Question: I'm using Ubuntu 18.04 in VirtualBox, after installing guest additions I have a choise between virtualbox-guest-dkms and virtualbox-guest-dkms-hwe.
What is the difference between them?

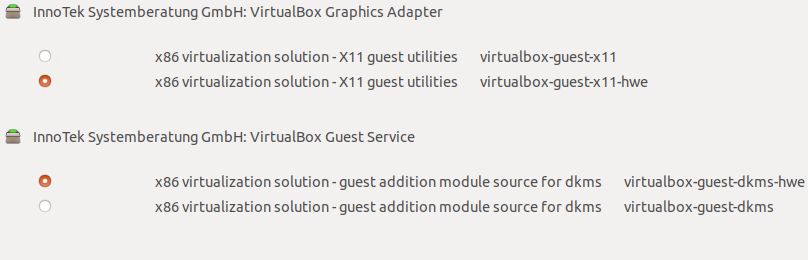
Answer: I'm not an Ubuntu guru, but I believe this has something to do with Ubuntu's HWE (Hardware Enablement) kernel stack. The idea is a rolling-release kernel that can support newer hardware for LTS releases.
<URL>
I may be wrong, and I definitely have not performed tests on this, but I suspect that there is little advantage to using the HWE stack in a VBox guest.
Hope that helps.